Question: I Have a simple menu, it's on the left part of the page. the left part CSS, says on the right, give border.
Code:
'''
#solutions .navbar_left{
position: relative;
float:left;
width: 28.45982142857143%;
height:auto;
border-right: 2px solid #442a19;
}
'''
when I click on my menu there, I want the line to break where I click
## Where the minus is, Right brown border should break and give it white background/transparent
, I want it to be transparent.. only on that part. I do have active class for that navbar.
I'm adding a photo for a better example.

As you can see, on the bottom I added the example (on the code it shows complete line), where the minus on the navbar, I want the white space!... is it possible?
Adding <URL> for better understanding of the problem.
Thanks ahead.
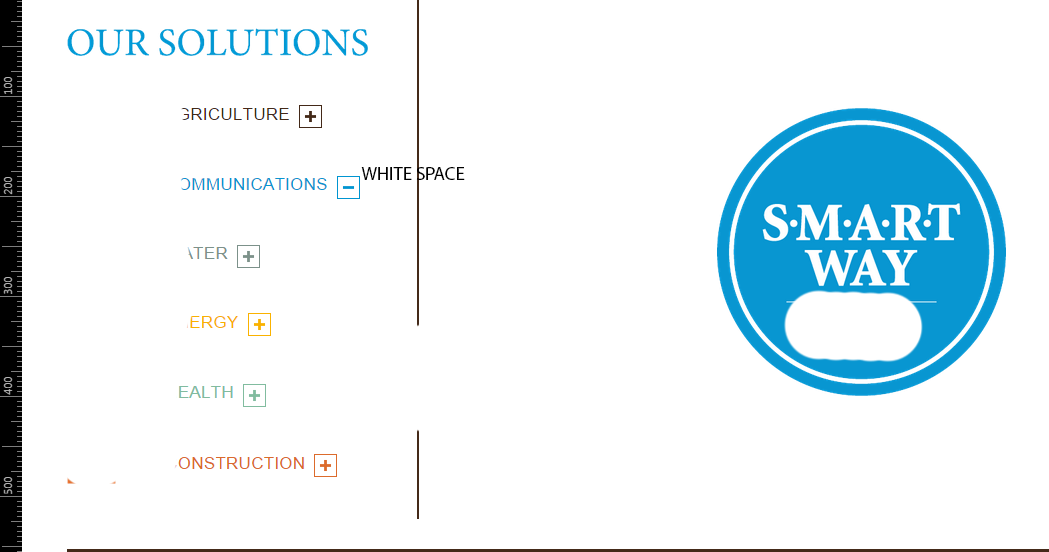
Answer: something like this?
HTML:
'''
<div class="navbar_left">
<h1>Our Solutions</h1>
<div class="Solutions">
<div>
<span>Solution 1</span>
<div class='break_line'></div>
</div>
<div>
<span>Solution 2</span>
<div class='break_line'></div>
</div>
<div>
<span>Solution 3</span>
<div class='break_line'></div>
</div>
</div>
'''
CSS:
'''
.navbar_left
{
position: relative;
float:left;
width: 28.45982142857143%;
height:auto;
border-right: 2px solid #442a19;
}
.Solutions > div
{
padding: 20px 10px;
background: #fff;
border-bottom: 1px solid #ccc;
cursor: pointer;
position: relative;
}
.Solutions > div.current
{
background: #fff;
}
.Solutions > div .break_line
{
display: none;
}
.Solutions > div.current .break_line
{
display: block;
position: absolute;
left: 100%;
top: 0;
z-index: 9999;
width: 2px;
height: 100%;
background: inherit;
}
'''
Jquery:
'''
$(document).ready(function(){
$('.Solutions > div').click(function(){
$('.Solutions > div').removeClass('current');
$(this).addClass('current');
});
});
'''
example on jsfiddle: <URL>